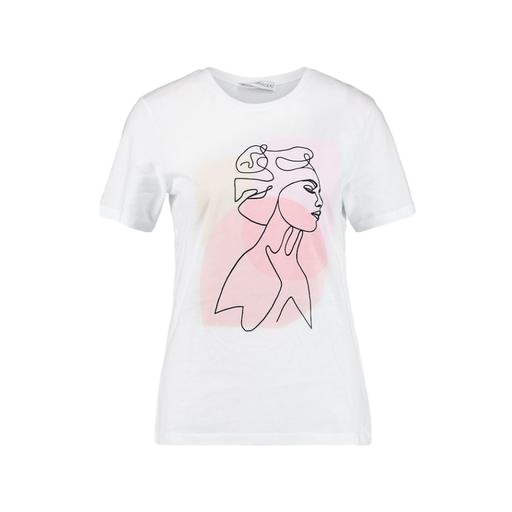
white graphic t-shirt only macy, white graphic print t-shirt multicolor, white abstract graphic t-shirt, white background